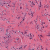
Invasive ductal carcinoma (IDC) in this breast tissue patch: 1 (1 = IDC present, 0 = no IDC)